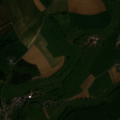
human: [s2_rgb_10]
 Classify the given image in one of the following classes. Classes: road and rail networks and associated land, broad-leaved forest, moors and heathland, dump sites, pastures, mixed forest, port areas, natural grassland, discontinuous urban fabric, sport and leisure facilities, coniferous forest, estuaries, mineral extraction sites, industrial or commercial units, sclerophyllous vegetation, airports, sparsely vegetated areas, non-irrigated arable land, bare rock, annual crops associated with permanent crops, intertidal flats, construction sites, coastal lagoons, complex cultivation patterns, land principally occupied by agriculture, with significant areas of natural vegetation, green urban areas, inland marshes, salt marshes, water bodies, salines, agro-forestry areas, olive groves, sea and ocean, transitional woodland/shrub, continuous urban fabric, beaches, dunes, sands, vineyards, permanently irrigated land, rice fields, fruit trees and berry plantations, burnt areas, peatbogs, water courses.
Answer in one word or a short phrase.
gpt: discontinuous urban fabric, non-irrigated arable land, pastures, complex cultivation patterns, land principally occupied by agriculture, with significant areas of natural vegetation